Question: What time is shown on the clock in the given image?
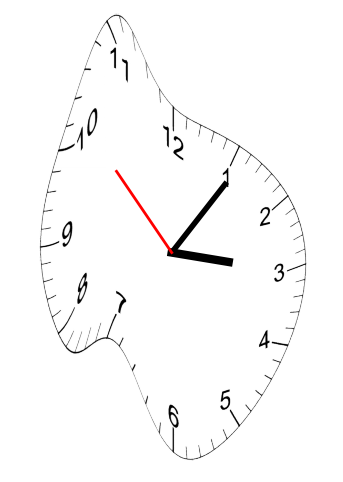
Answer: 03:05:52